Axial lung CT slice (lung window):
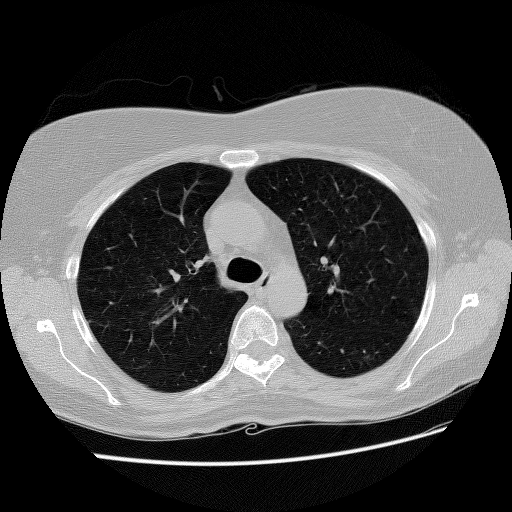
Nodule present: no